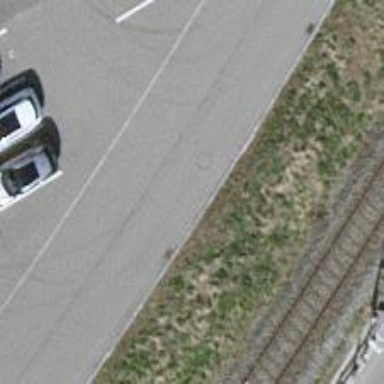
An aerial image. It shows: Road serving as parking aisle.